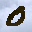
Label: 0